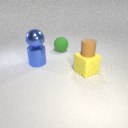
large green rubber sphere to the left of large yellow rubber cube